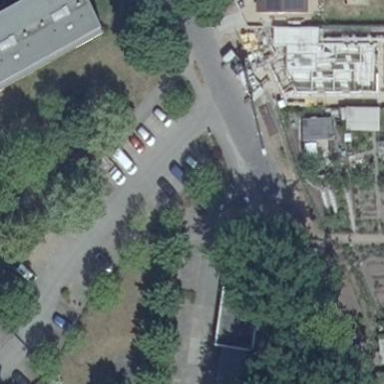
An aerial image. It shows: Parking area with grass paver surface.